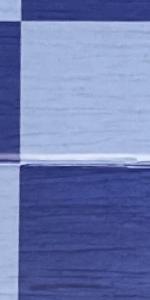
Label: Empty